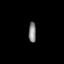
Tissue: prostate
Cell type: T cells
Senescence score: 0.3237
Nuclear area (px): 149
Mean DAPI intensity: 133.779